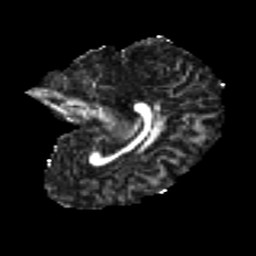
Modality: FA
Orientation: sagittal
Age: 36
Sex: female
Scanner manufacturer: ge
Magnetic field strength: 3 T
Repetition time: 7.8 s
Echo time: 0.0606 s